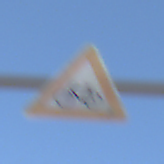
Verkehrszeichen: RadverkehrRechts
Umgebung: Outdoor, Nature
Tageszeit: MorningAfternoon
Wetter: Clear
Licht: Natural
Jahreszeit: NotSpecified
Kontrast: HighContrast